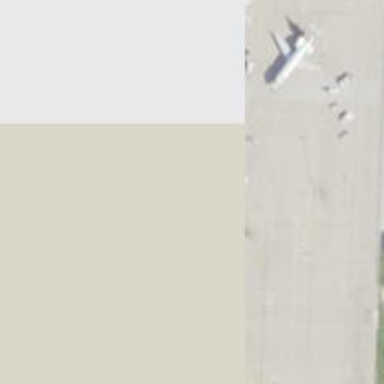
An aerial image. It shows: Airport gate.